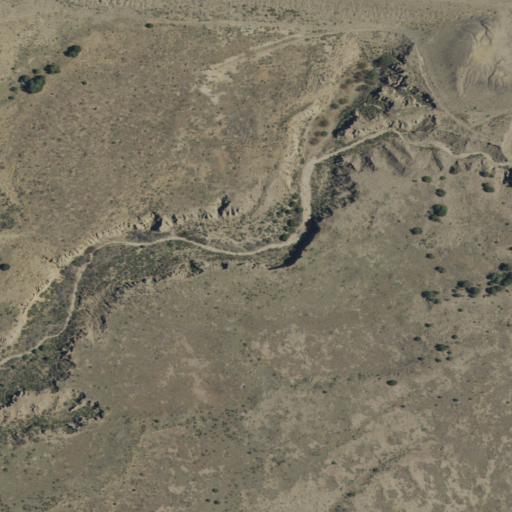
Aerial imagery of valley in New Mexico named Saltpeter Canyon containing shrub and grassland